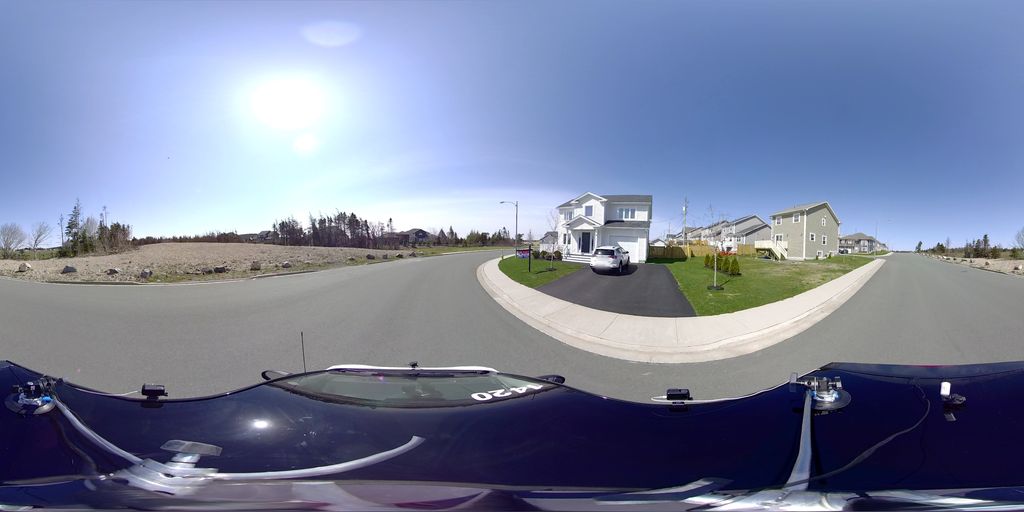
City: st_johns